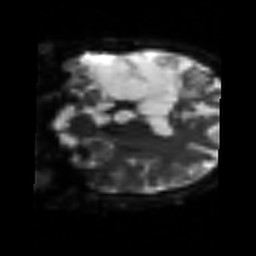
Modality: sbref
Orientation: coronal
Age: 40
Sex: male
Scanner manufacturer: siemens
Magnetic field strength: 3 T
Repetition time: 3.2 s
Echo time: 0.081 s